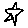
Label: star